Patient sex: M
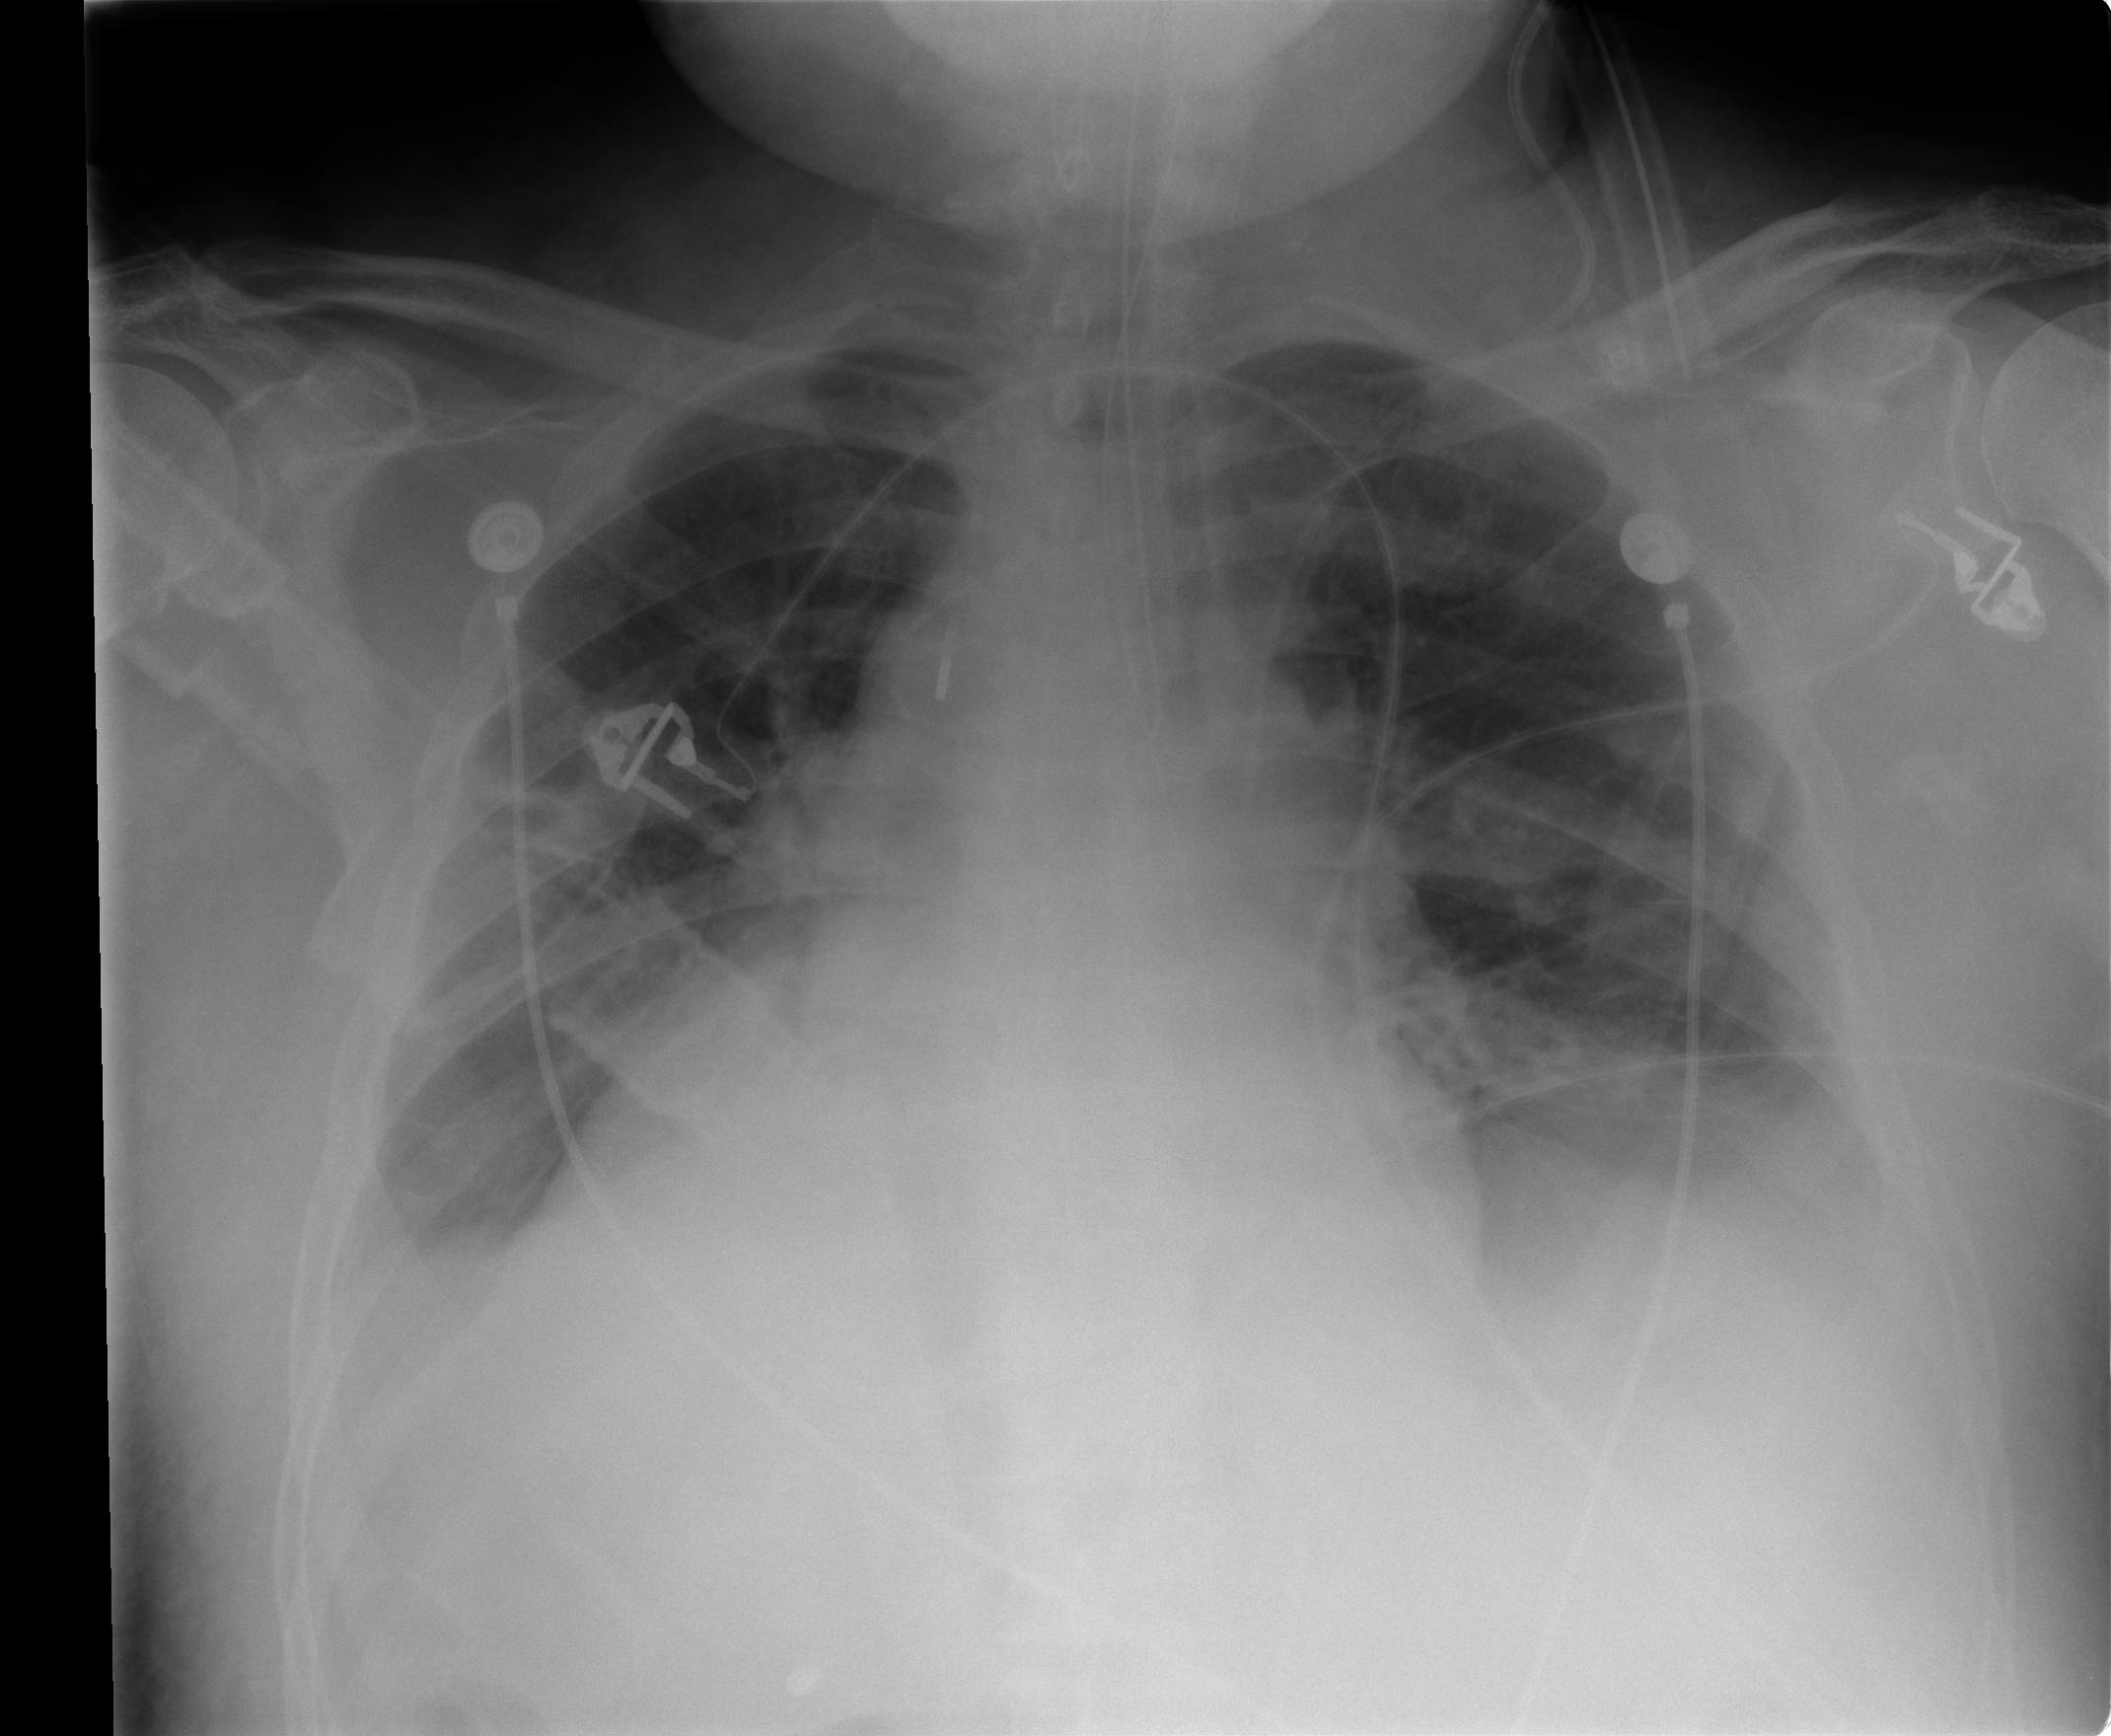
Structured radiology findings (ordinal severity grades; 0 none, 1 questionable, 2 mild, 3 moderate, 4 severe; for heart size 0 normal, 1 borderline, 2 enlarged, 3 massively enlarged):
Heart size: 2
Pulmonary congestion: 2
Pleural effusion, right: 2
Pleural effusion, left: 2
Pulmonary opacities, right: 1
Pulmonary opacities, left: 0
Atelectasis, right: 2
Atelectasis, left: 2